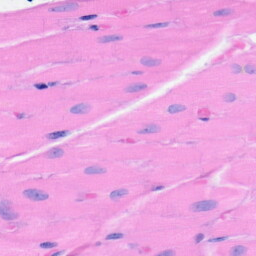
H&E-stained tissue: Heart